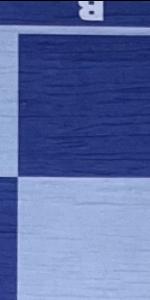
Label: Empty